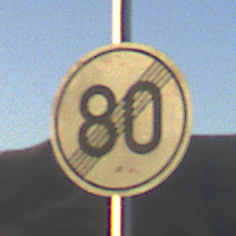
Verkehrszeichen: EndeGeschwindigkeit80
Umgebung: Outdoor, Nature
Tageszeit: SunriseSunset
Wetter: Clear
Licht: Natural
Jahreszeit: NotSpecified
Kontrast: HighContrast